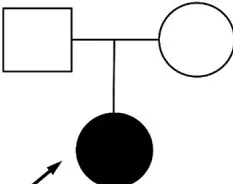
Genetic findings from the family. (B) Visualization of mutation in the DYRK1A gene is shown on the Integrative Genomics Viewer. Variation c.930C > A was heterozygous in the proband.
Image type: pathology (masson_trichrome)